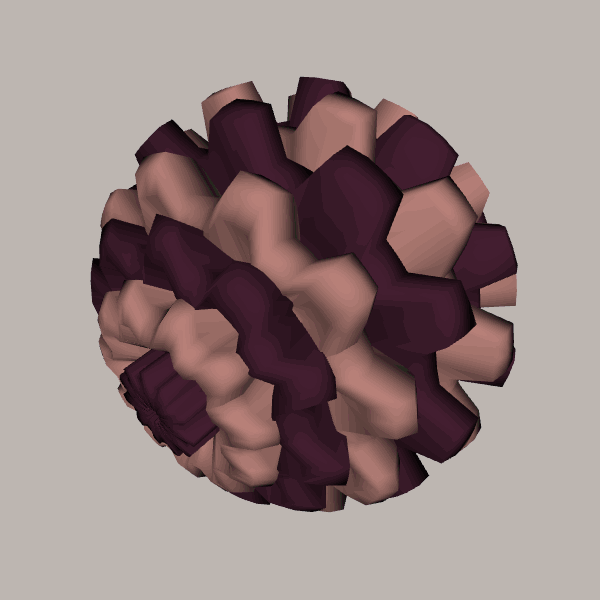
Background: light